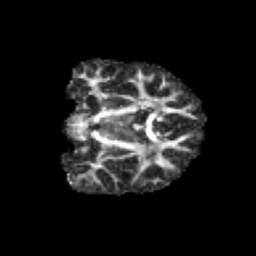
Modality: FA
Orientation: coronal
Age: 11
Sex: female
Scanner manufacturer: siemens
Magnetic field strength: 3 T
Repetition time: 3.8 s
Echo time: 0.07 s